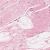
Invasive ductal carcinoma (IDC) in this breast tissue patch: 0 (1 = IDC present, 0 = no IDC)